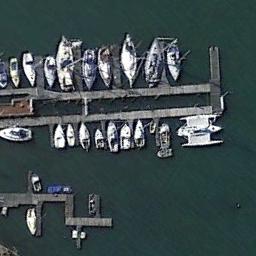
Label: harbor